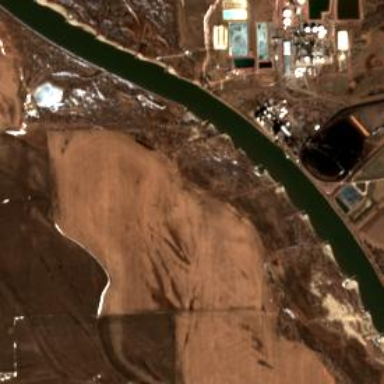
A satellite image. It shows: Industrial area with coal power plant.